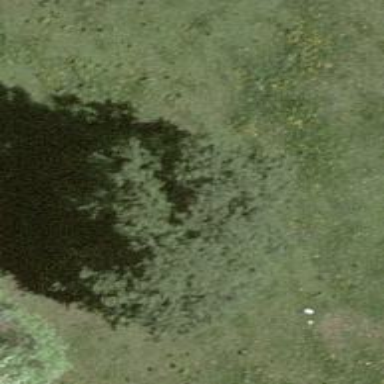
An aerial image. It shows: Beautiful tree in nature.